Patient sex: M
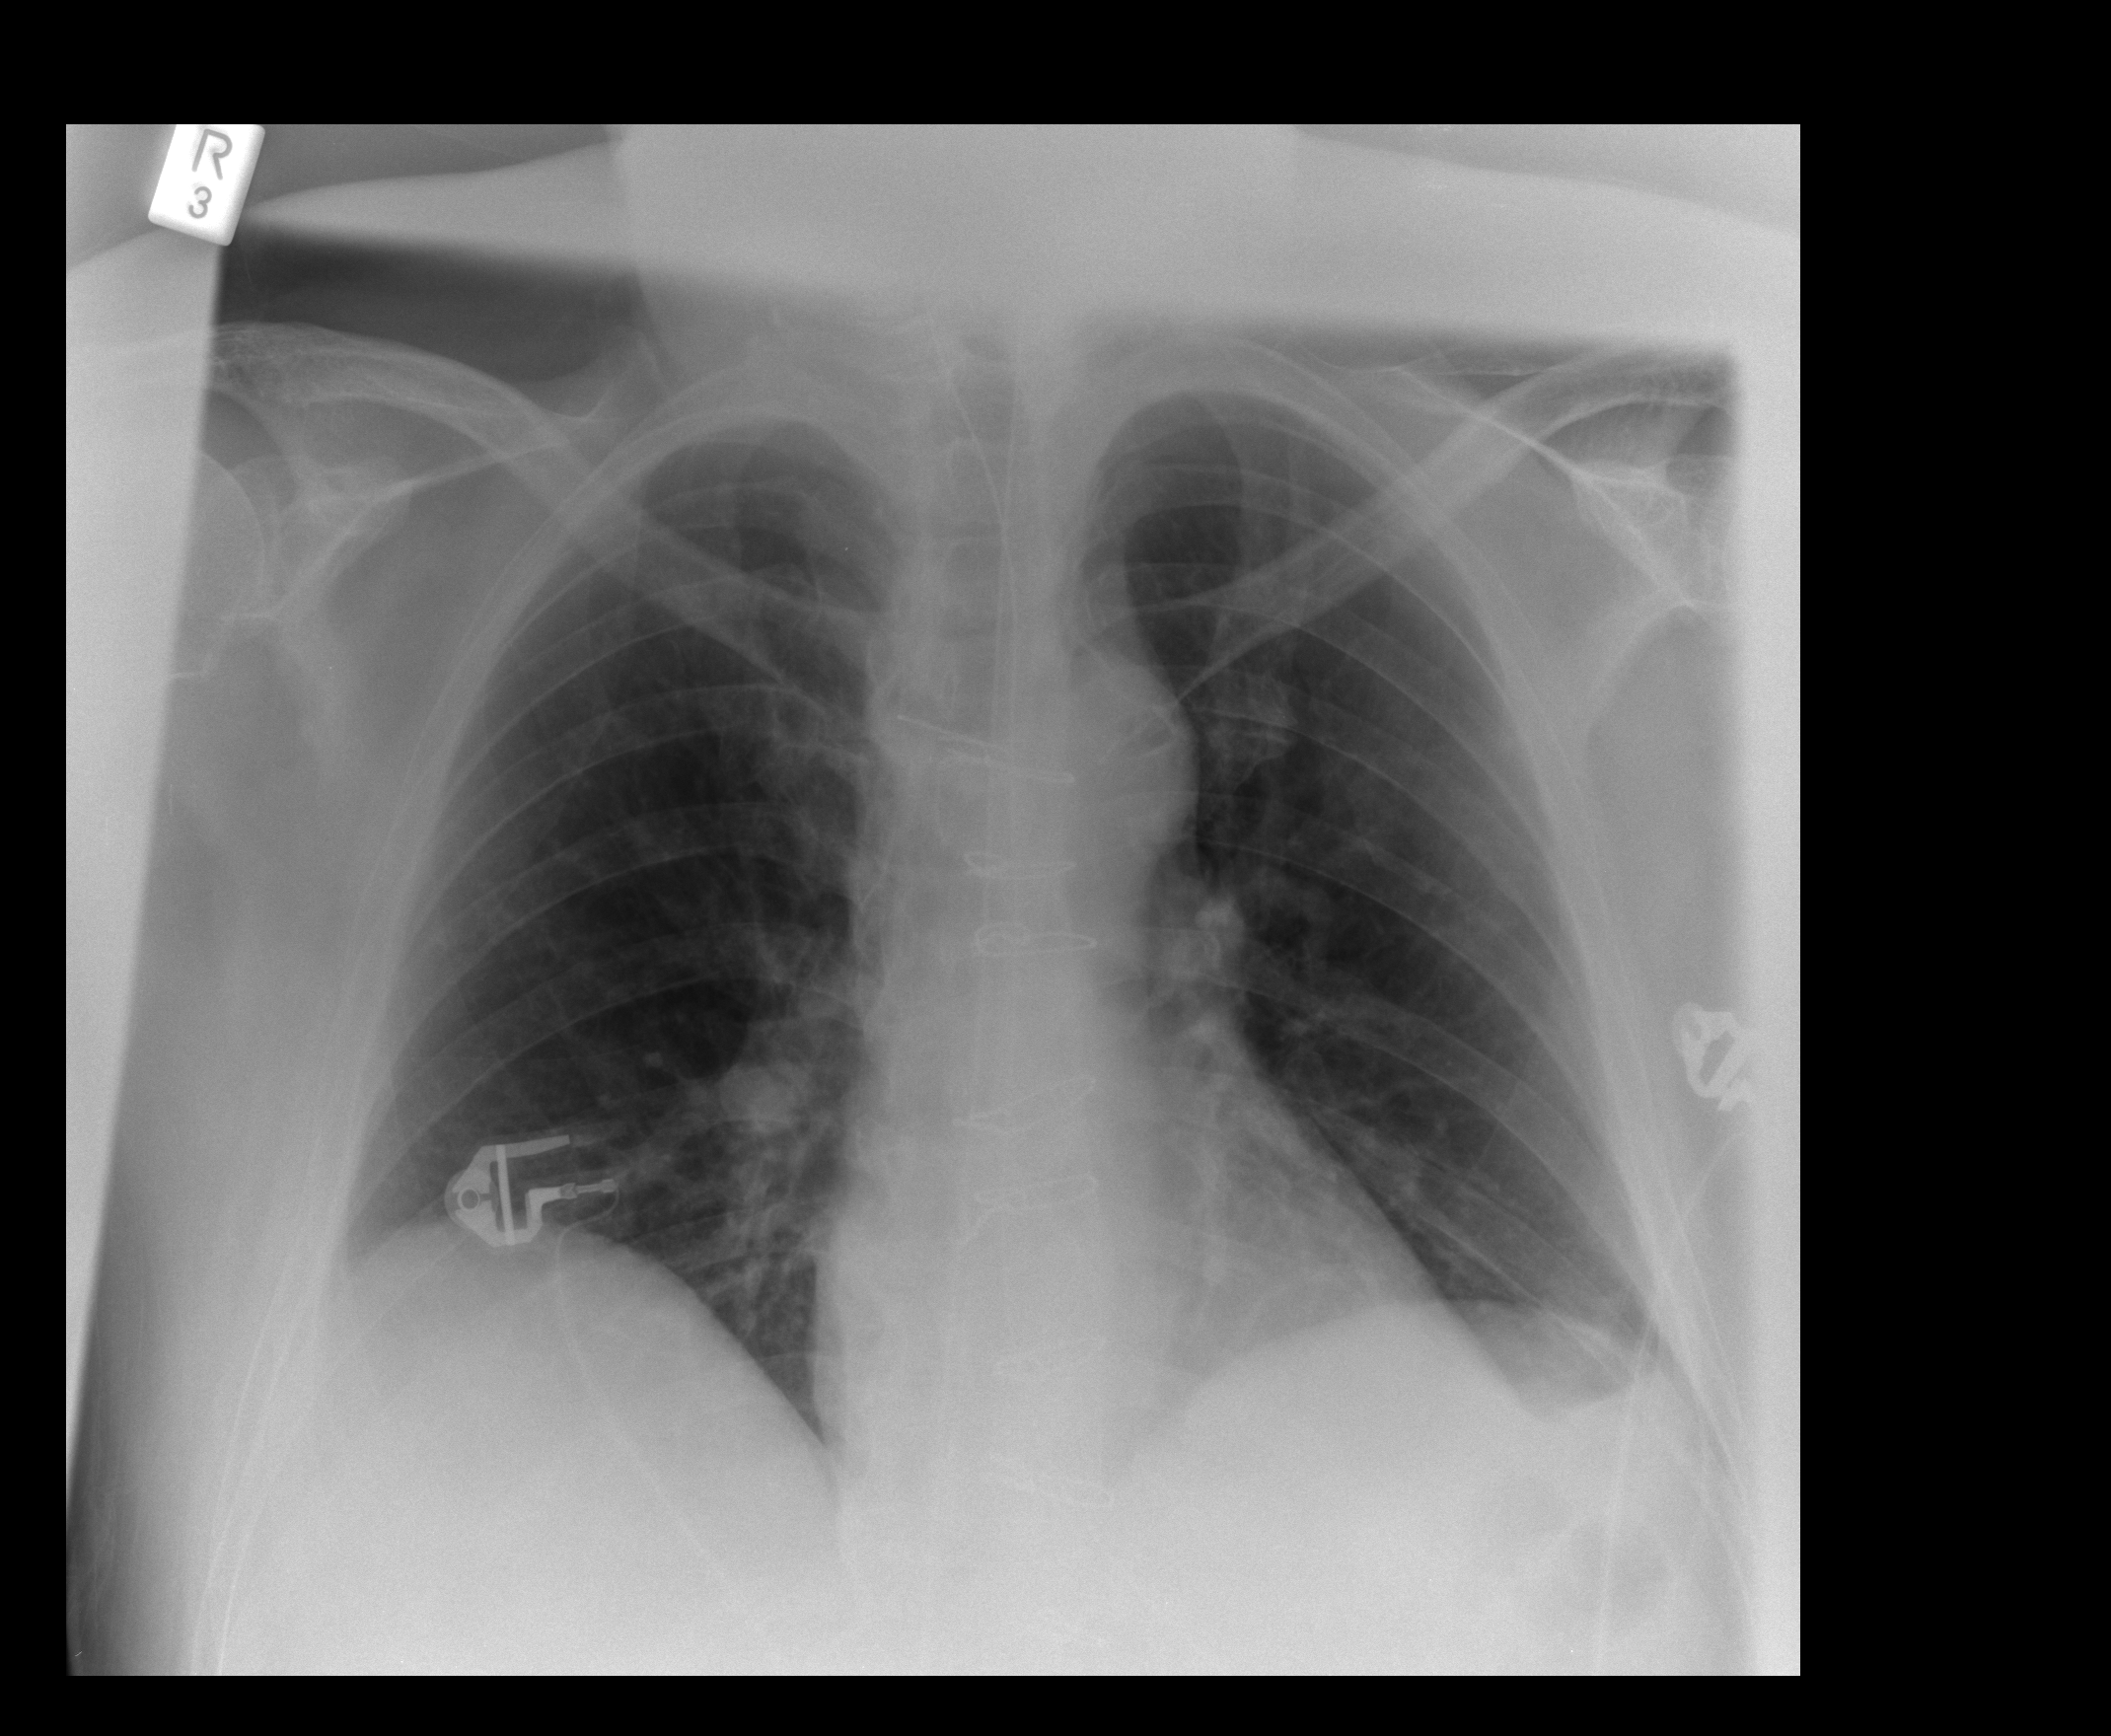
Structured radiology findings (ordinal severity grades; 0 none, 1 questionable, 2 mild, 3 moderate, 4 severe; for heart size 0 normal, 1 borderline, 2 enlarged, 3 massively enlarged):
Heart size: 0
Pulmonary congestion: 0
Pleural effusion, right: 1
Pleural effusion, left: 0
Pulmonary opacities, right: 0
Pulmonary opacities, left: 0
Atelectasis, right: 1
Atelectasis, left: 2